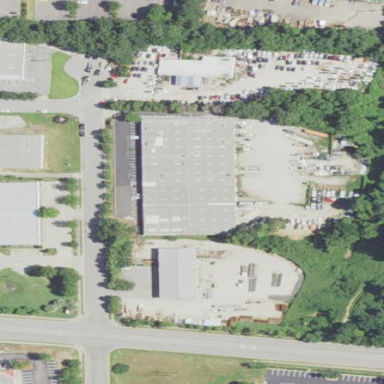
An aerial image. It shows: Commercial building.